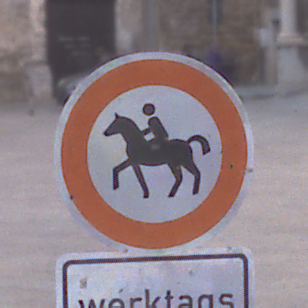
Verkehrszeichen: VerbotReiter
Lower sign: ZeitangabenMitBeschraenkungAufWochentage1
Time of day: MorningAfternoon
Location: Outdoor (Urban)
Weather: PartlyCloudy
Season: NotSpecified
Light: Natural